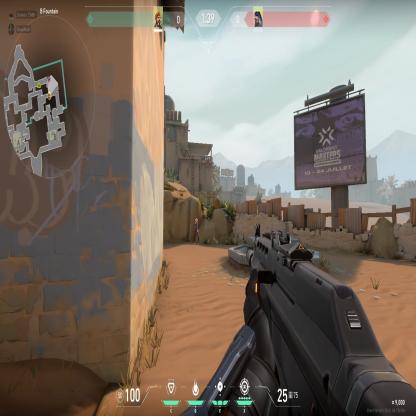
Label: enemy